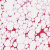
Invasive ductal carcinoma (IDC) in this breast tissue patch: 0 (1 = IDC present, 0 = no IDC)